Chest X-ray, AP view. Patient: 15 years old, sex F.
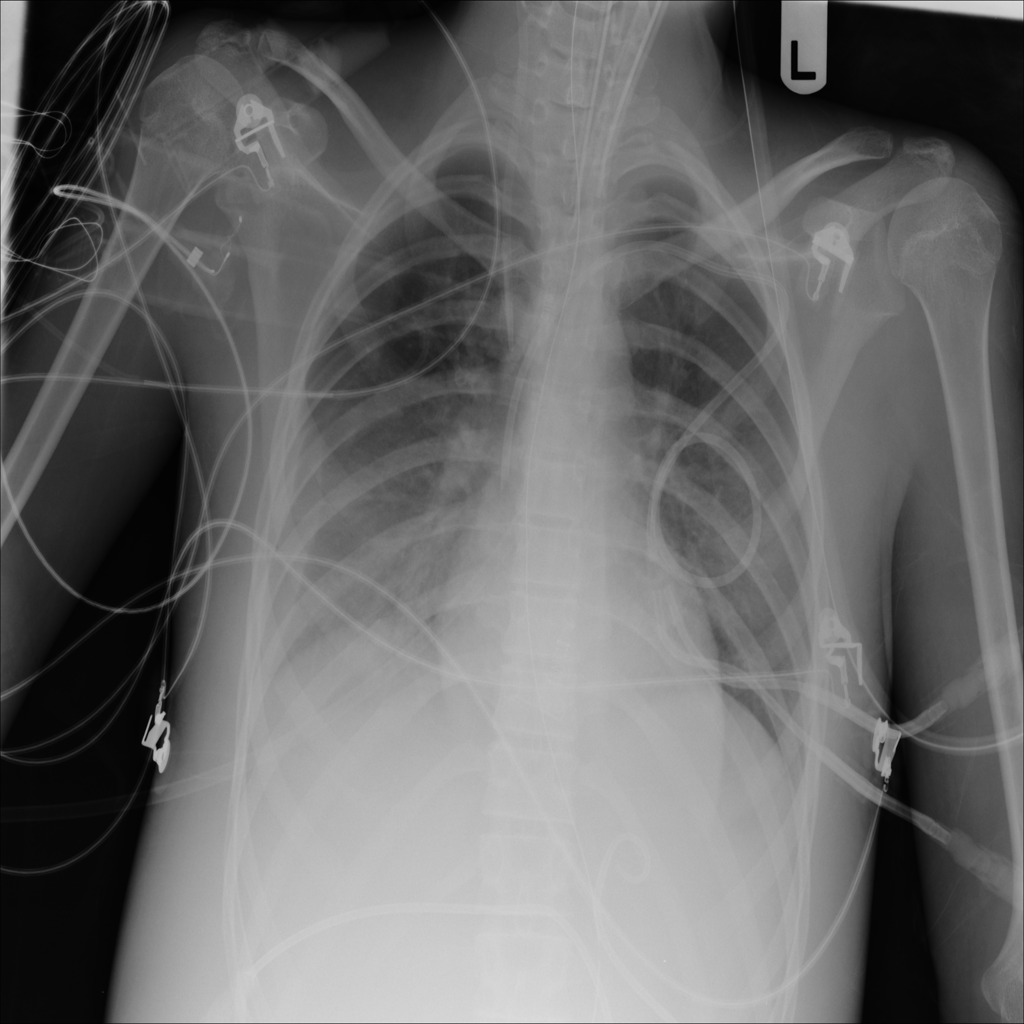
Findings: Effusion